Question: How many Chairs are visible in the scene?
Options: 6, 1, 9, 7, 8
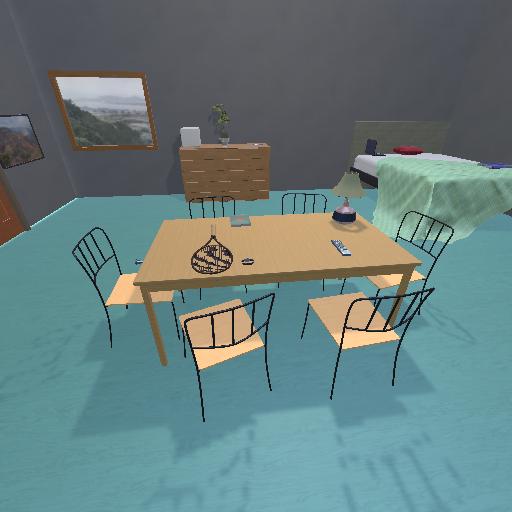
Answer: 6